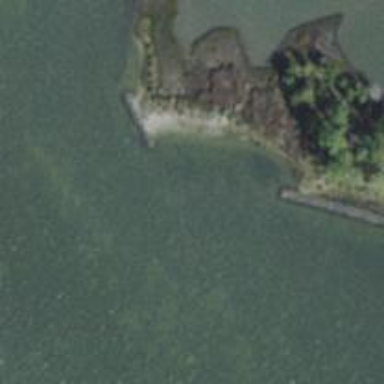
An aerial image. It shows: Breakwater structure.